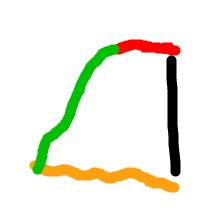
Shape: trapezoid